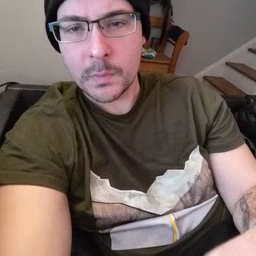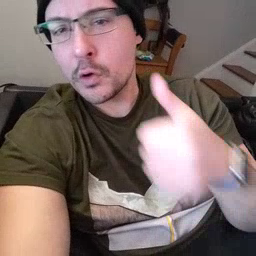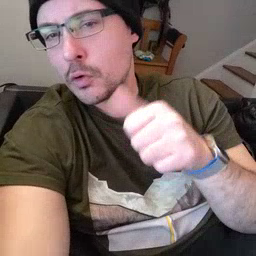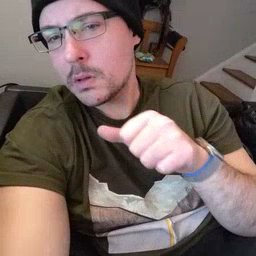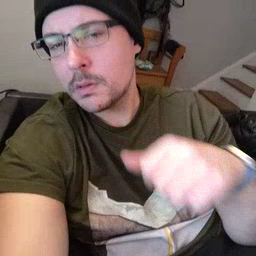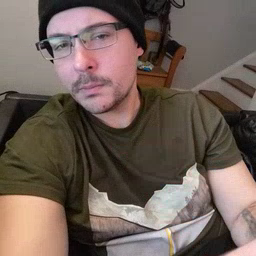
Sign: girl